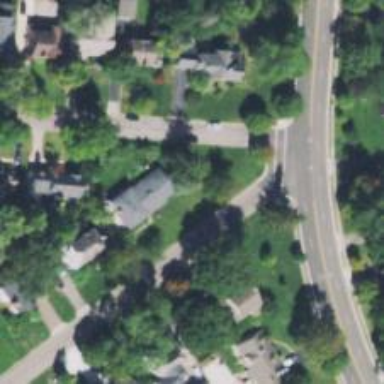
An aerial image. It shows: Residential driveway.